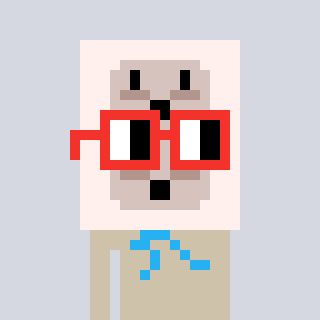
a pixel art character with square red glasses, a outlet-shaped head and a bege-colored body on a cool background